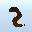
Label: 2